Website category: auto
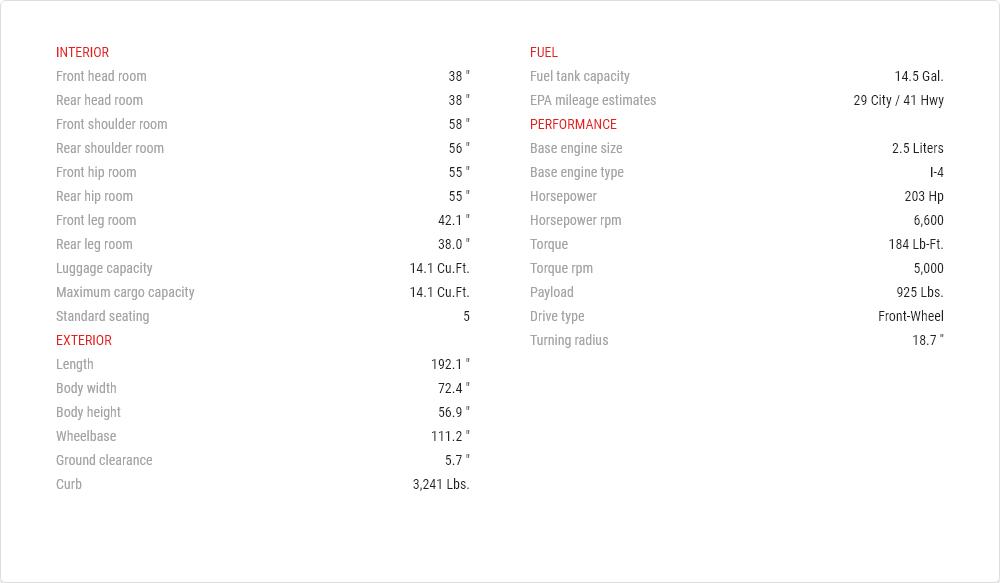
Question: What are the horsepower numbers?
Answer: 203 hp

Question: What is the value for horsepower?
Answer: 203 hp

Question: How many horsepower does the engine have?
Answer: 203 hp

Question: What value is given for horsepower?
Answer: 203 hp

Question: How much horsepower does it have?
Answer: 203 hp

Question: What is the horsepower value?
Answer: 203 hp

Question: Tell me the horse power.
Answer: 203 hp

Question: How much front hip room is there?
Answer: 55 "

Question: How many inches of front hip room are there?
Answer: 55 "

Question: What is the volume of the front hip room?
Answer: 55 "

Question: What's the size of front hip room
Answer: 55 "